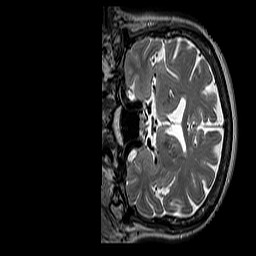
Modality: T2w
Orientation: coronal
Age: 68
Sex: female
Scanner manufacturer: siemens
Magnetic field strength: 3 T
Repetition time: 3.2 s
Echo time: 0.212 s